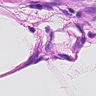
Metastatic tissue present: no